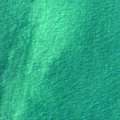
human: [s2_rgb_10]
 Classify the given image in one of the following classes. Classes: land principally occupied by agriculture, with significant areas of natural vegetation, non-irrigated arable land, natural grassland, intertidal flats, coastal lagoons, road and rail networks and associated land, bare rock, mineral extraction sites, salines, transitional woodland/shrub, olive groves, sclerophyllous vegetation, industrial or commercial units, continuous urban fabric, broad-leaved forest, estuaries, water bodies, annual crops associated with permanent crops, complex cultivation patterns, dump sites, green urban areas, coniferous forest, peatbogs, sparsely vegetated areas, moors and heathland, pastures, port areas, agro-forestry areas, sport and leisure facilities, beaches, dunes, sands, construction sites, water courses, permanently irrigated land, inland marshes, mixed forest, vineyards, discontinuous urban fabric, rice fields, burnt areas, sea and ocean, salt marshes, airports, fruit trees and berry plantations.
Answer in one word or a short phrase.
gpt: sea and ocean